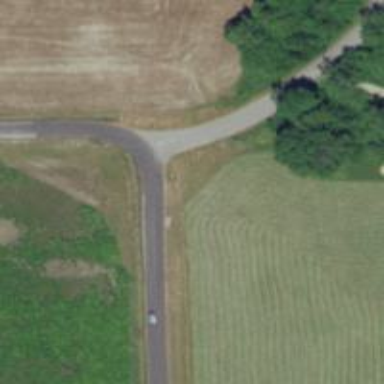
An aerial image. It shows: Unclassified road.